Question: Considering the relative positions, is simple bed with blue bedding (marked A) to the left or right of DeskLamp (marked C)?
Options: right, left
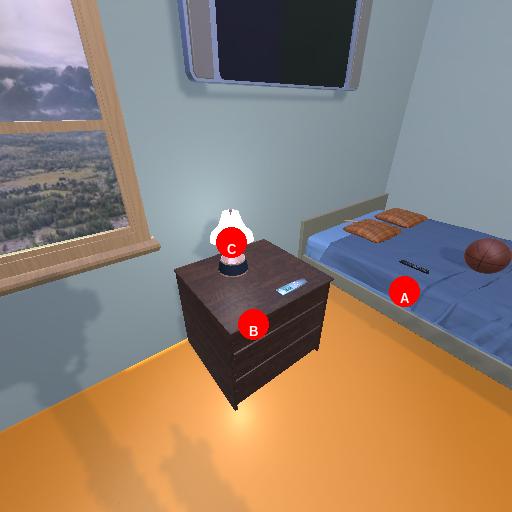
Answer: right